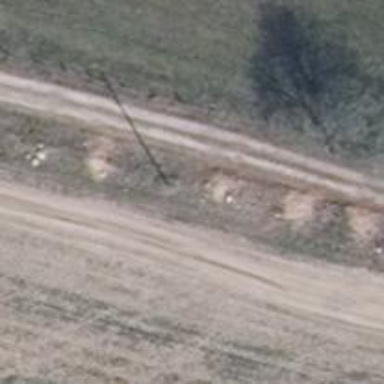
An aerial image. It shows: Power pole.